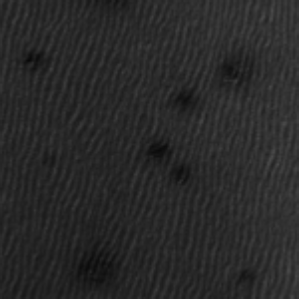
Label: frost